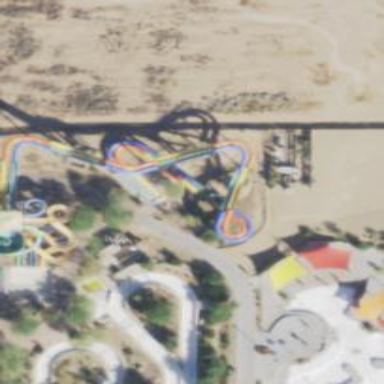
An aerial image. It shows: Water slide attraction.